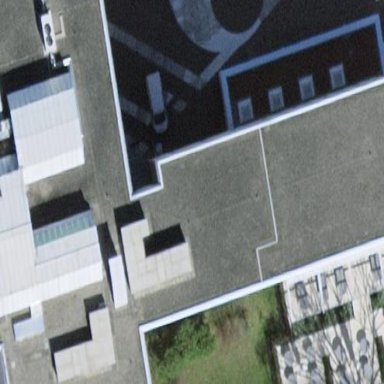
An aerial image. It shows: Office building.